Question: I have encountered error of
> Type Mismatch
at the line of
'''
stSubject = (Sheets("Summary").Cells(i, "AD").Value) + " " +
(Sheets("Summary").Cells(i, "AE").Value) + " " +
(Sheets("Summary").Cells(i, "AF").Value) + " " +
(Sheets("Summary").Cells(i, "AG").Value) + " " +
(Sheets("Summary").Cells(i, "AH").Value) + " " +
(Sheets("Summary").Cells(i, "AI").Value)
'''
My worksheet format looks like below:

Please ignore the mismatch of column name as the code I provided above. For cell at column P and U, thee must be an apostrophe added in the beginning of the cell, so that I could send the lotus notes email using my macro. Do avoid the trouble that I need to add an apostrophe for every cell, I need to either get Excel ignore the apostrophe character or add the character automatically, so I'm curious which method do you guys prefer? And how do I solve that?
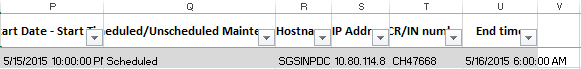
Answer: Excel automatically ignores the apostrophe, so that is actually not the problem.
Try using '&' instead of '+'. The '+' only works as concatenate if all the input values are strings. If there is a number (or date) among them, VBA tries to add them mathematically, and you get a Type mismatch error.
'''
stSubject = (Sheets("Summary").Cells(i, "AD").Value) & " " &
(Sheets("Summary").Cells(i, "AE").Value) & " " &
(Sheets("Summary").Cells(i, "AF").Value) & " " &
(Sheets("Summary").Cells(i, "AG").Value) & " " &
(Sheets("Summary").Cells(i, "AH").Value) & " " &
(Sheets("Summary").Cells(i, "AI").Value)
'''